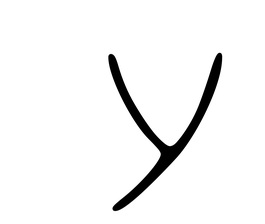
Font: Gluten_Thin